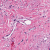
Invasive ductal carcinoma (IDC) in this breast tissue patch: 0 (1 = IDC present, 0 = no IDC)